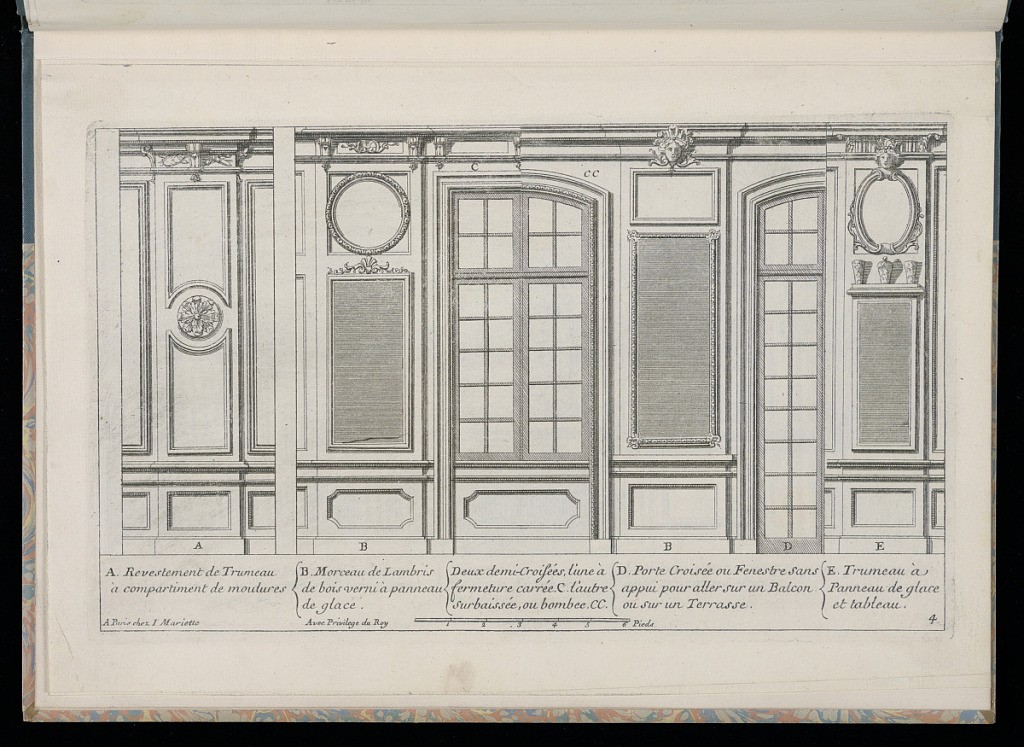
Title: Alternate Designs for an Interior Wall Elevation
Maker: Jean-Baptiste Le Roux, French, ca. 1677-1746
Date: early 18th century
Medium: Etching and engraving on paper
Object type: Print
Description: An interior wall elevation with different wall treatments featuring paneling, moldings, frames, glass-paneled windows, roundels, vases, brackets, masks (mascarons), shells, scrolling leaves. The details are described with a legend and scale lettered below. The plate is numbered.